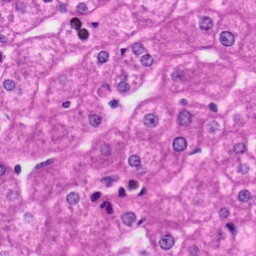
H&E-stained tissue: Liver